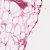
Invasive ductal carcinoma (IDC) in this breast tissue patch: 0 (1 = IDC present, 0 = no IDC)